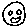
Label: smiley face